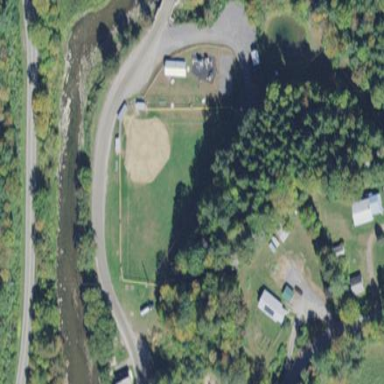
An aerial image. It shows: Baseball or softball pitch on the ground.